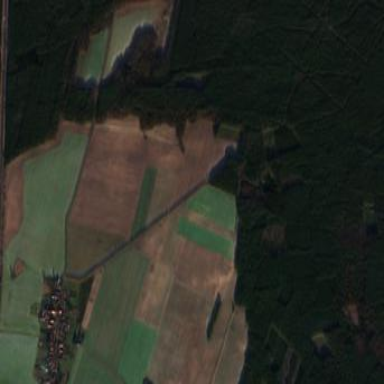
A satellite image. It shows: Picturesque farmland scene.